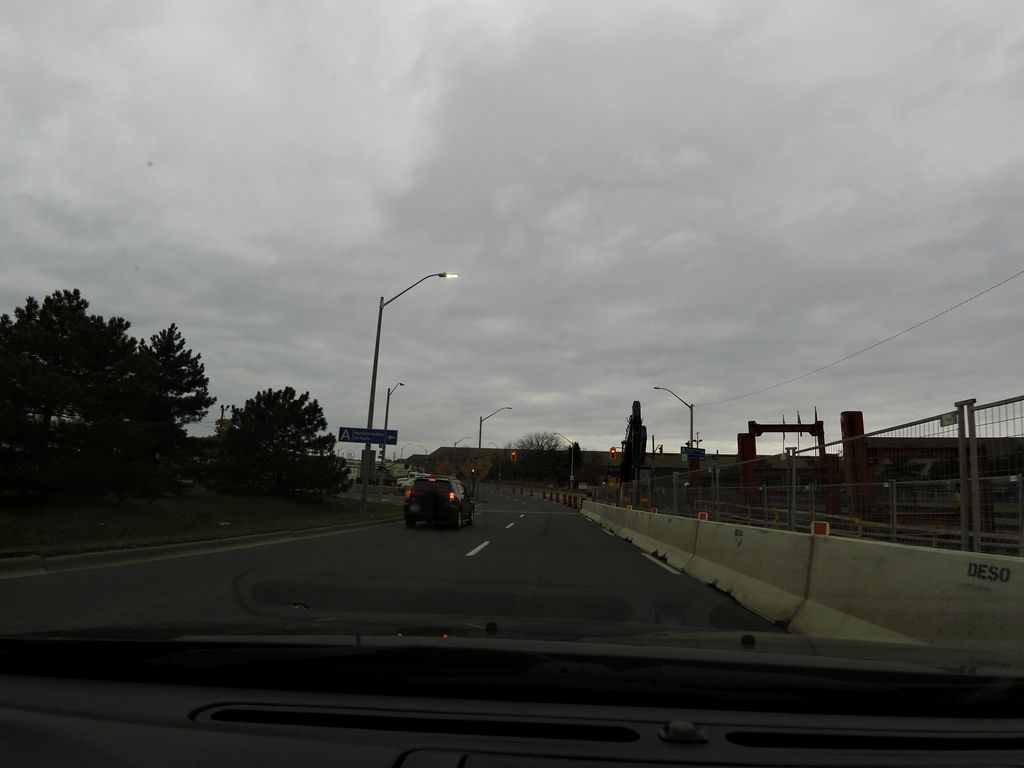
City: hamilton